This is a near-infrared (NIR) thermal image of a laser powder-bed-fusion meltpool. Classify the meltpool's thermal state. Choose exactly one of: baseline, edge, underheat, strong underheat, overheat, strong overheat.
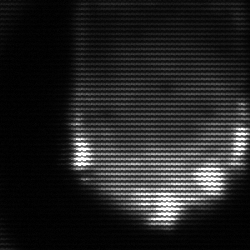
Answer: strong underheat